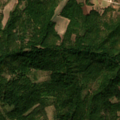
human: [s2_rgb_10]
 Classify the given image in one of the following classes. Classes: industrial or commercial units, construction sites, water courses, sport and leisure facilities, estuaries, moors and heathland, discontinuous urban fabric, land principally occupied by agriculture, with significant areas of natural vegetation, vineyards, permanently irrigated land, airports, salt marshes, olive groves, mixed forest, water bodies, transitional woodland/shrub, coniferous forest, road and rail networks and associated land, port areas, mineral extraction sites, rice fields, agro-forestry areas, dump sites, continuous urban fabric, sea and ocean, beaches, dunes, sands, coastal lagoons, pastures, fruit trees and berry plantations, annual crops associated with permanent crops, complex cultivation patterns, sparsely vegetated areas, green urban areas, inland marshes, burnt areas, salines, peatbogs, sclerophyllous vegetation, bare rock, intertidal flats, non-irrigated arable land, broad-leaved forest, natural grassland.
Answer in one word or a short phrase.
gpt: non-irrigated arable land, land principally occupied by agriculture, with significant areas of natural vegetation, broad-leaved forest, transitional woodland/shrub